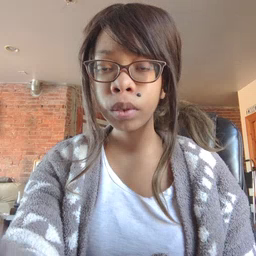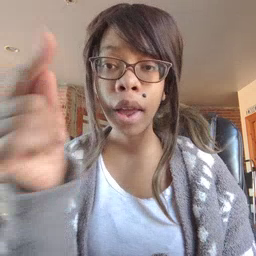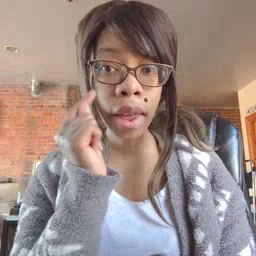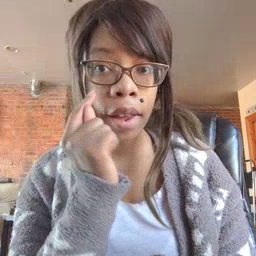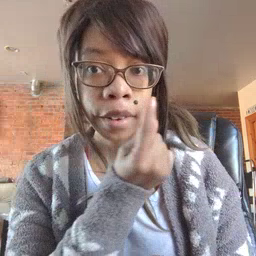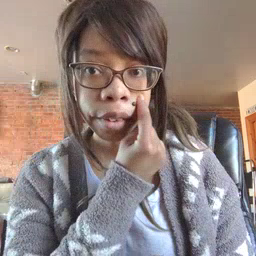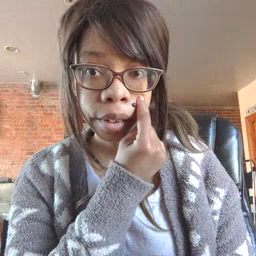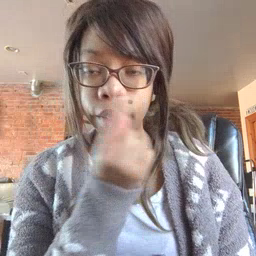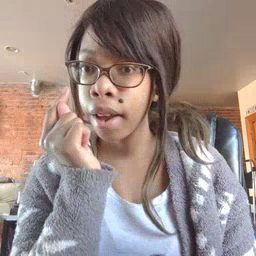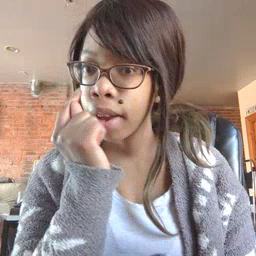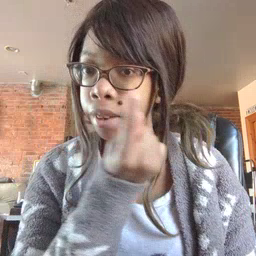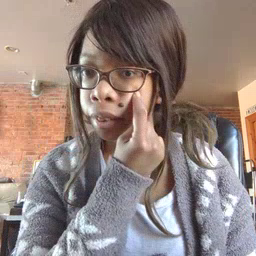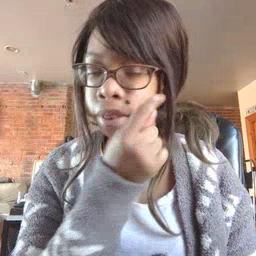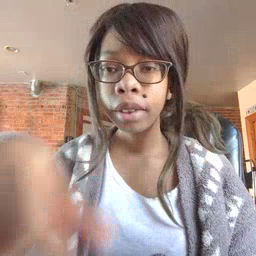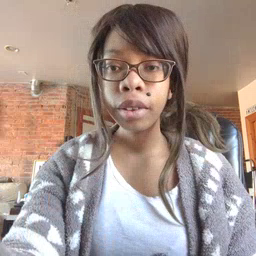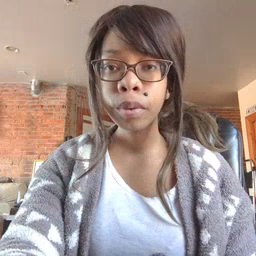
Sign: eye